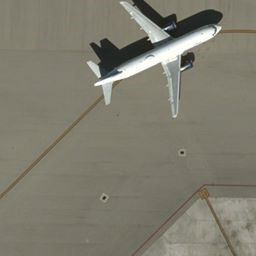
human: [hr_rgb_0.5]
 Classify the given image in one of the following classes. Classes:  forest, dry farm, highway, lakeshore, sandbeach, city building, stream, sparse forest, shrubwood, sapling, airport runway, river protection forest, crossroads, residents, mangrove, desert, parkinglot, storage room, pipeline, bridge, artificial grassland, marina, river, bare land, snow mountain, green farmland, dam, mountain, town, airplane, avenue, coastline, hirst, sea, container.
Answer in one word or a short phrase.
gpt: airplane